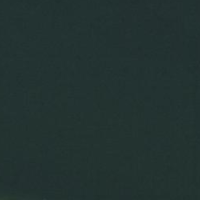
EUNIS habitat code: 15
Species observed at this site:
Melittis melissophyllum